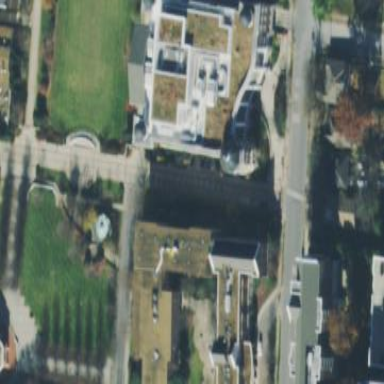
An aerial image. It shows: View of university building.